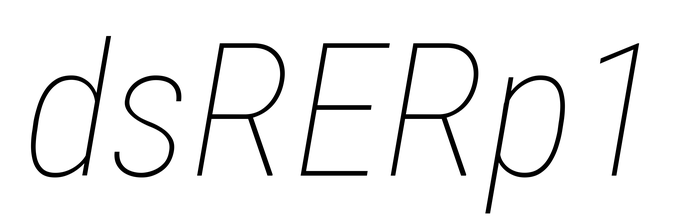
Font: Roboto-Italic_Condensed_Thin_Italic